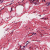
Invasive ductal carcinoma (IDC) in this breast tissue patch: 0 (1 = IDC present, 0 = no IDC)